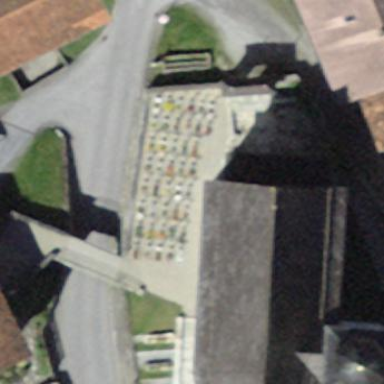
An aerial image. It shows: Cemetery.